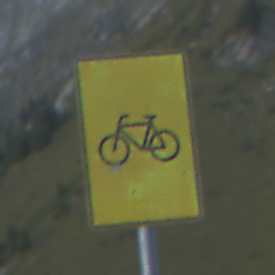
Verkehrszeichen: RadverkehrOhnePfeilsymbol
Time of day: SunriseSunset
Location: Outdoor (RoadRail)
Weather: Clear
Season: NotSpecified
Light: Natural